Question:
Are there any specific algorithms that will allow me to find the min and max points in the picture above?
I have data in text format so I don't need to find it in the picture. The problem with stocks is that they have so many local mins and maxes simple derivatives won't work.
I am thinking of using digital filters (z domain), and smoothing out the graph, but I am still left with too many localized minimums and maximums.
I also tried to use a moving average as well to smooth out the graph, but again I have too many maxes and mins.
EDIT:
I read some of the comments and I just didn't circle some of the minimums and and maximums by accident.
I think I came up with an algorithm that may work. First find the minimum and maximum points (High of the day and low of the day). Then draw three lines one from open to high or low whichever comes first then a line from low to high or high to low and finally to close. Then in each of these three regions find the point that is furthest points from the line as my high and low and then repeat loop.
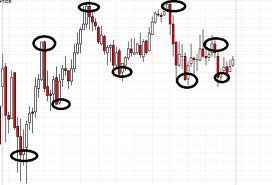
Answer: I usually use a combination of Moving Average and Exponential Moving Average. It proved (empirically) to be well fitted for the task (enough for my needs, at least). The results are tuned with only two parameters. Here is a sample:

In case it is useful for somebody, here is my Mathematica code:
'''
f[sym_] := Module[{l},
(*get data*)
l = FinancialData[sym, "Jan. 1, 2010"][[All, 2]];
(*perform averages*)
l1 = ExponentialMovingAverage[MovingAverage[l, 10], .2];
(*calculate ma and min positions in the averaged list*)
l2 = {#[[1]], l1[[#[[1]]]]} & /@
MapIndexed[If[#1[[1]] < #1[[2]] > #1[[3]], #2, Sequence @@ {}] &,
Partition[l1, 3, 1]];
l3 = {#[[1]], l1[[#[[1]]]]} & /@
MapIndexed[If[#1[[1]] > #1[[2]] < #1[[3]], #2, Sequence @@ {}] &,
Partition[l1, 3, 1]];
(*correlate with max and mins positions in the original list*)
maxs = First /@ (Ordering[-l[[#[[1]] ;; #[[2]]]]] + #[[1]] -
1 & /@ ({4 + #[[1]] - 5, 4 + #[[1]] + 5} & /@ l2));
mins = Last /@ (Ordering[-l[[#[[1]] ;; #[[2]]]]] + #[[1]] -
1 & /@ ({4 + #[[1]] - 5, 4 + #[[1]] + 5} & /@ l3));
(*Show the plots*)
Show[{
ListPlot[l, Joined -> True, PlotRange -> All,
PlotLabel ->
Style[Framed[sym], 16, Blue, Background -> Lighter[Yellow]]],
ListLinePlot[ExponentialMovingAverage[MovingAverage[l, 10], .2]],
ListPlot[{#, l[[#]]} & /@ maxs,
PlotStyle -> Directive[PointSize[Large], Red]],
ListPlot[{#, l[[#]]} & /@ mins,
PlotStyle -> Directive[PointSize[Large], Black]]},
ImageSize -> 400]
]
'''